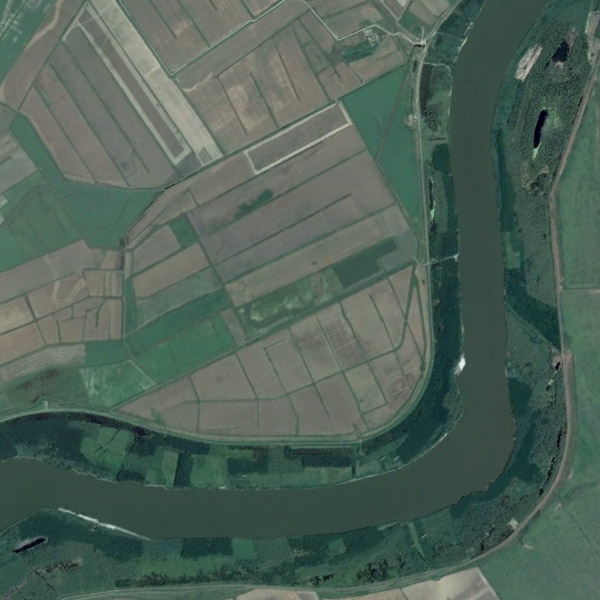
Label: River